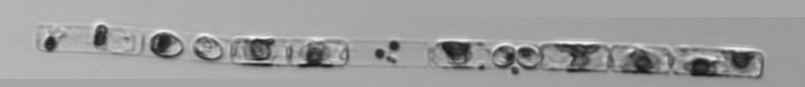
Label: Guinardia_delicatula_TAG_internal_parasite